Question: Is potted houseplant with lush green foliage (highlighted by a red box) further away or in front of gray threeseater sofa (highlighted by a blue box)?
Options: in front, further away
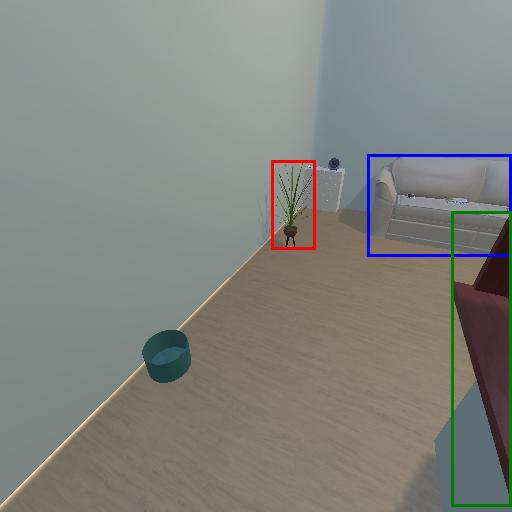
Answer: in front